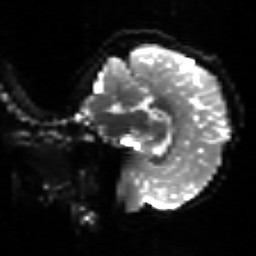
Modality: sbref
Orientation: sagittal
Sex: female
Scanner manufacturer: siemens
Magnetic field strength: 3 T
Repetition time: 5 s
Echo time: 0.071 s